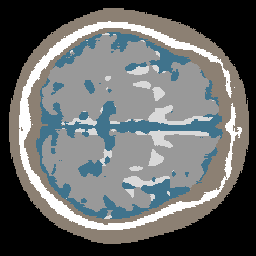
Label: no_lesion